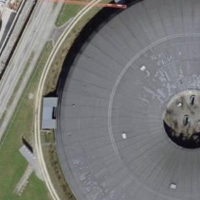
EUNIS habitat code: 54
Species observed at this site:
Larinioides sclopetarius
Phoenicurus ochruros
Carduelis carduelis